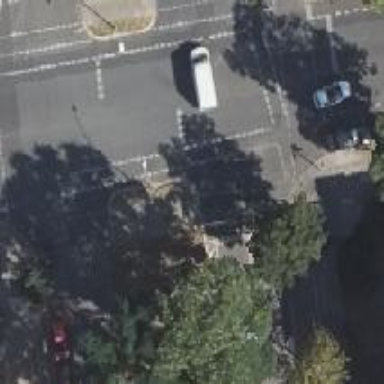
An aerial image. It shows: Tertiary road with concrete surface and cycle track on the right.